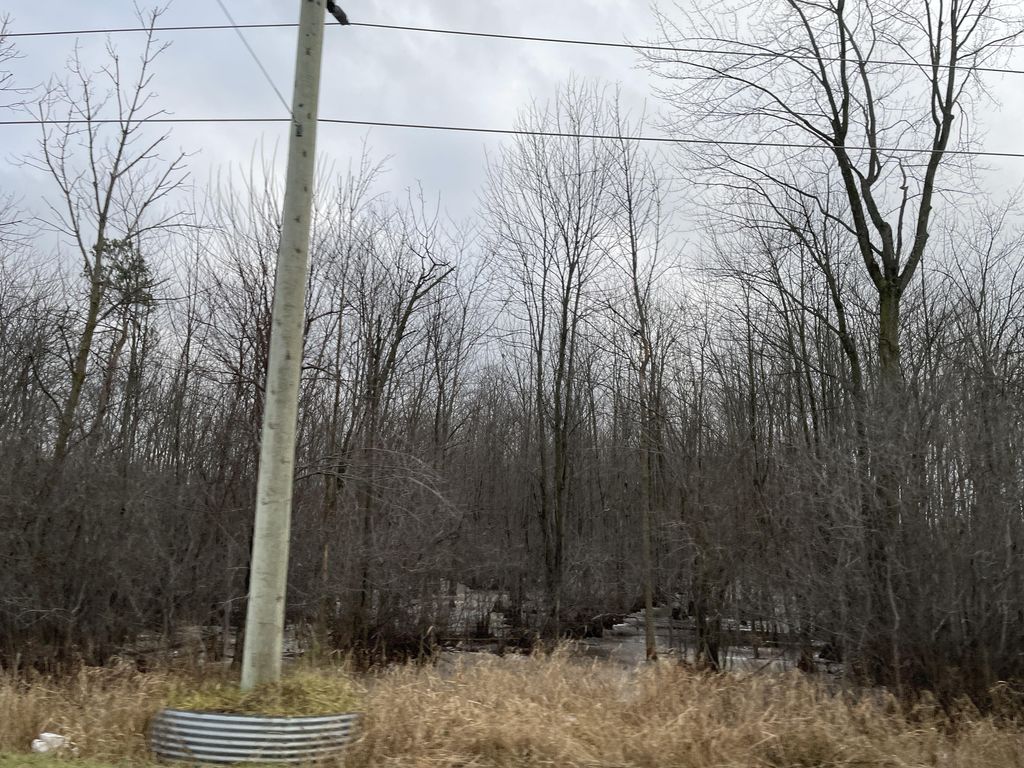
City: kitchener-waterloo